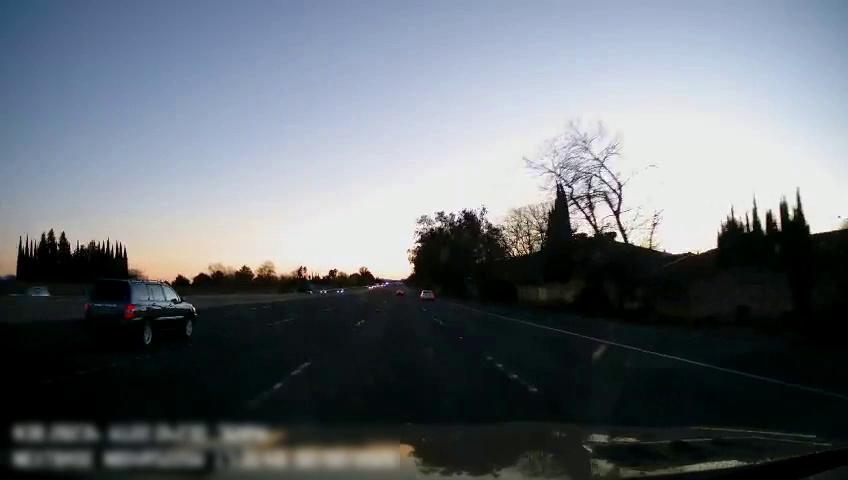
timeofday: Day
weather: Sunny
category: Drivable Space
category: Vehicles | Car
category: Vehicles | SUV
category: Vehicles | SUV
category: Lanes | Current Lane
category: Lanes | Current Lane
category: Lanes | Alternate Lane
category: Lanes | Alternate Lane